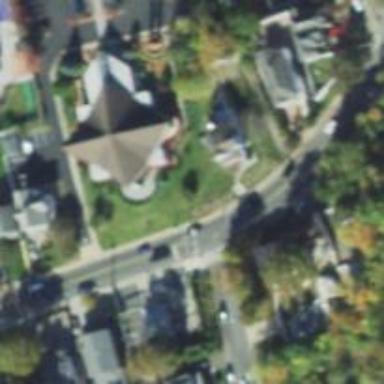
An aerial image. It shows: Place of worship.